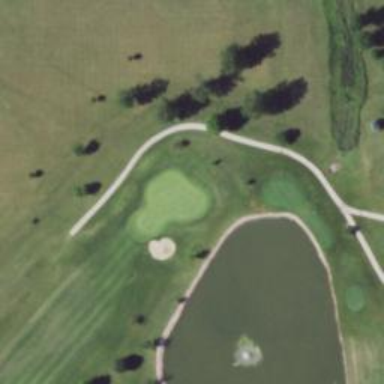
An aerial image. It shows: Golf hole.